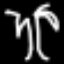
Label: palm tree